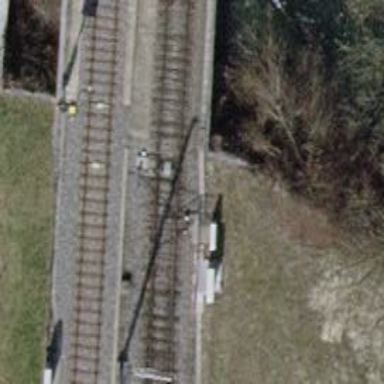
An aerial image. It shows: Single-track electrified railway with contact line.